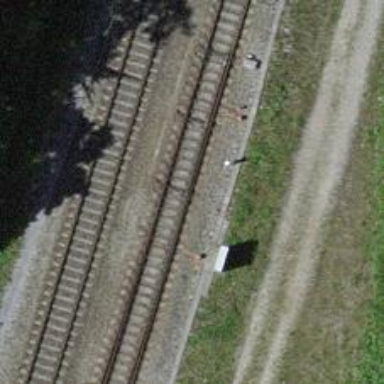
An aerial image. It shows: Railway switch.